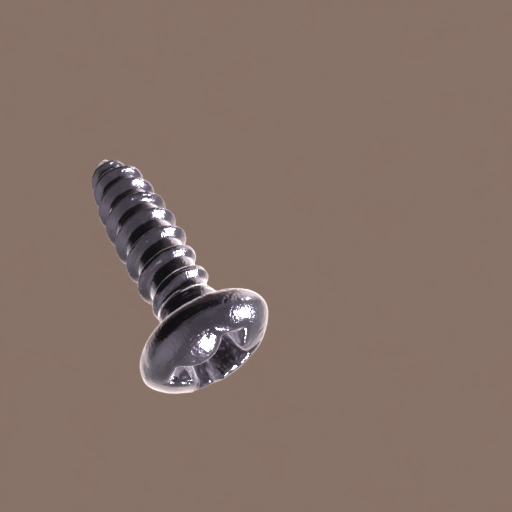
Label: screw